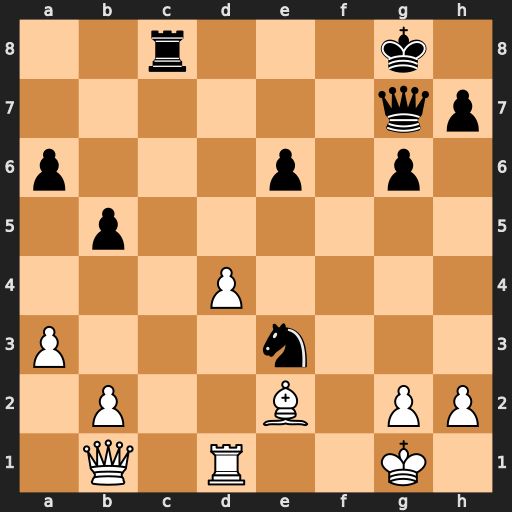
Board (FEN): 2r3k1/6qp/p3p1p1/1p6/3P4/P3n3/1P2B1PP/1Q1R2K1
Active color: w
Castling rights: -
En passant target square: -
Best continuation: Qe4 Qe7 Qxe3